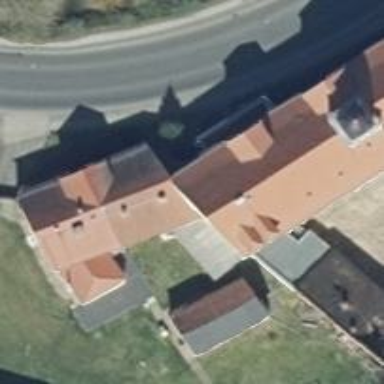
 oriented along with red roof and orange exterior."